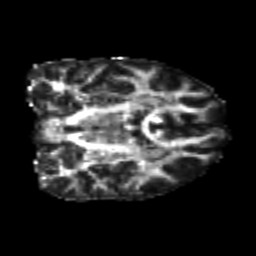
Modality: FA
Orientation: coronal
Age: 26
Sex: male
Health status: healthy
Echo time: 0.074 s